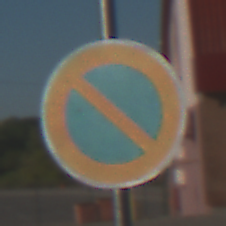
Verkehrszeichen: EingeschraenktesHalteverbot
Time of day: MorningAfternoon
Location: Outdoor (Urban)
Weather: Clear
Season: NotSpecified
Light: Natural